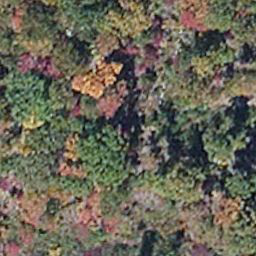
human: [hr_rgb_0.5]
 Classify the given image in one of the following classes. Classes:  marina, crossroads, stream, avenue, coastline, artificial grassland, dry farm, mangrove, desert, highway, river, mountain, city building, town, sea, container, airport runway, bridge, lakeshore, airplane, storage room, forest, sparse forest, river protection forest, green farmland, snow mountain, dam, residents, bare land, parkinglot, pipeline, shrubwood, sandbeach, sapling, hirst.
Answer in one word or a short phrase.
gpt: mangrove